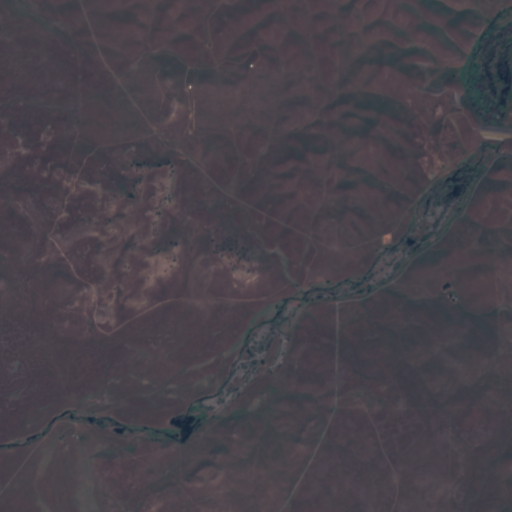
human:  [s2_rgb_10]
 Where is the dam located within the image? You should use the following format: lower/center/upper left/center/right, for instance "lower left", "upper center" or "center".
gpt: The dam is located in the upper right of the image.
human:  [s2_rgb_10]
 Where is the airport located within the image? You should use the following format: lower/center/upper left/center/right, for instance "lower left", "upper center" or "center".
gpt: There is no airport in the image.